Question: I would like to create the table shown in the link - in HTML but I have no idea how to do the two small compartments on the right.
Anyone got any ideas?

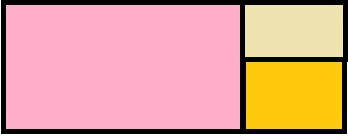
Answer: '''
<table>
<tr>
<td rowspan="2"></td>
<td></td>
</tr>
<tr>
<td></td>
</tr>
</table>
'''